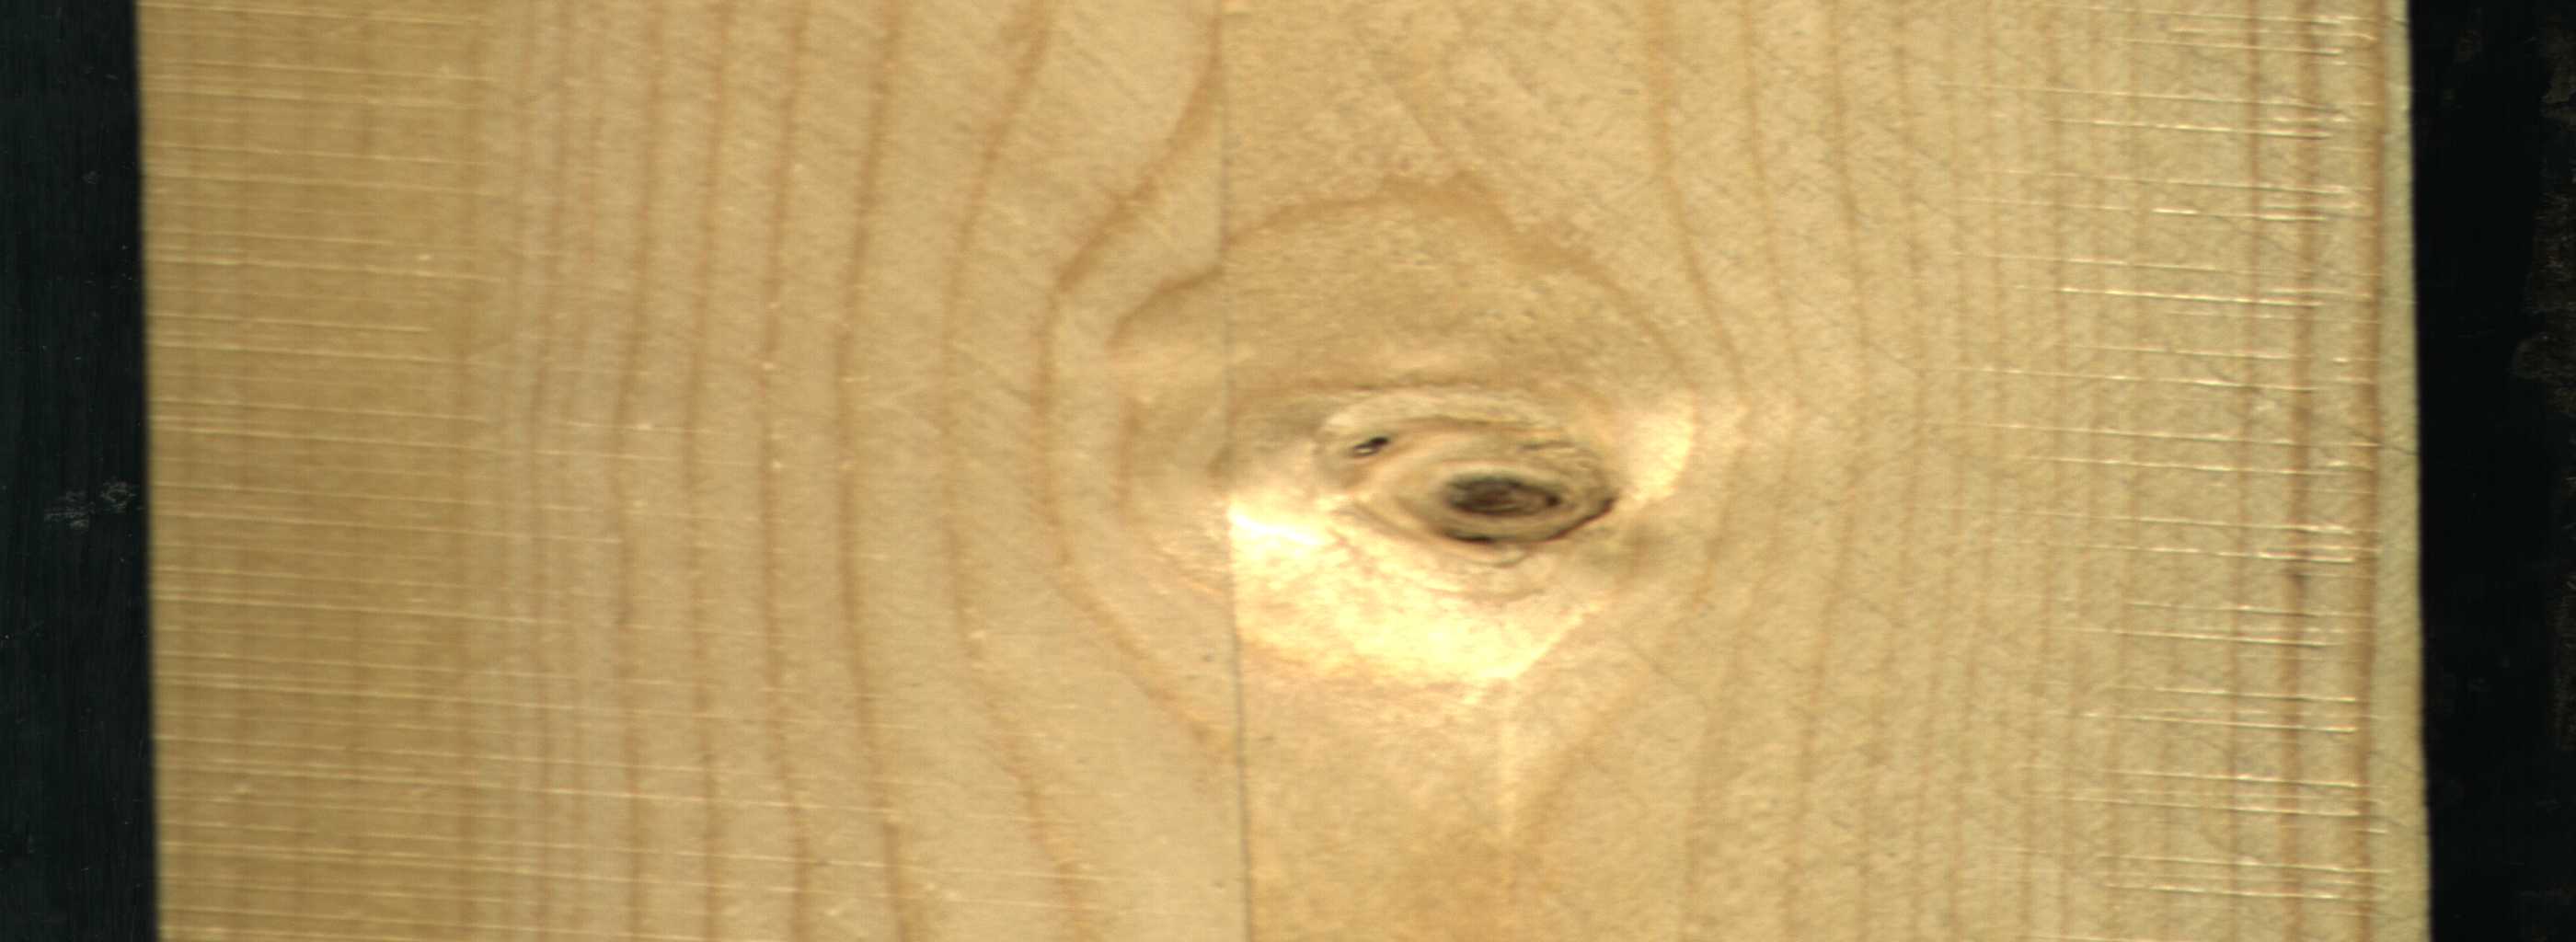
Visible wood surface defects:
Dead_Knot
Live_Knot